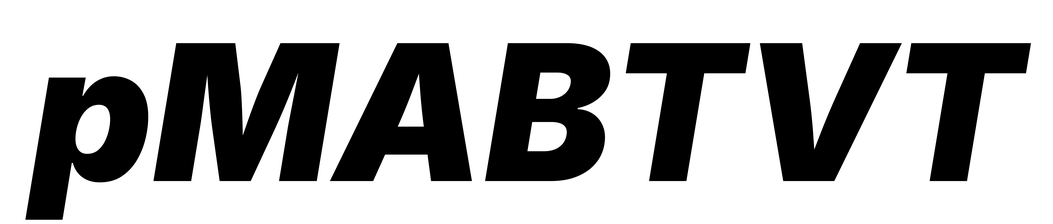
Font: Inter-Italic_Black_Italic